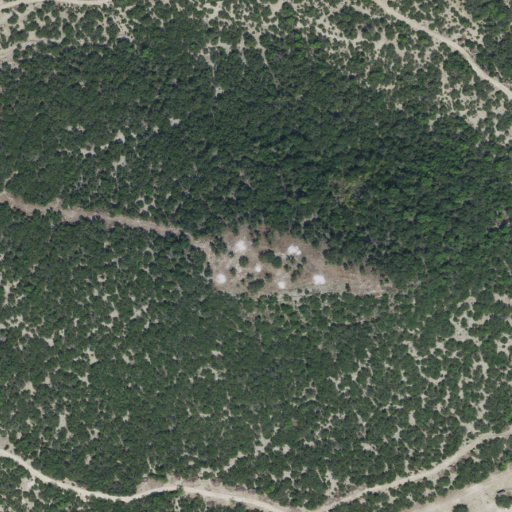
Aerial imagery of mountain in Texas named Bachelor Mountain containing evergreen forest, shrub, open development, and low intensity development